Question: I have the following itinerary:

- A one way receive location passes a message to an orchestration where an inner message is extracted (unable to do this in a map).- The returned message from the orchestration is then mapped and the
result of that map, mapped again. Using the Microsoft.Practices.ESB.Services.Transform service.- This is then passed to a web service, via the Microsoft.Practices.ESB.Services.Routing service, which fires fine but I am not receiving the expected response which I want to write to file. The message that does get written to the file is the message passed to the web service rather than the expected response. Testing the web service using a simpler itinerary i.e. one without orchestration extenders shows that the web service works as expected. - The OffRamp is from the GlobalBank.ESB example application.
How can I get the required response from the web service?
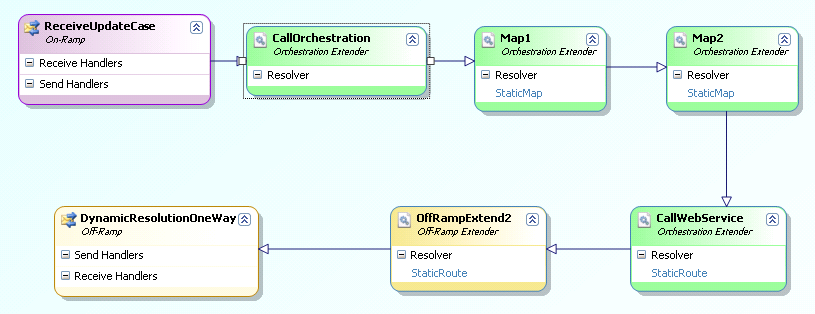
Answer: So finally managed to find a solution to this for which I have to give full credit to <URL>
> The problem is Microsoft.Practices.ESB.Services.Routing Service only provides one way operation, so even if you mark your resolver with two-way message exchange pattern it wont work.If you check Microsoft.Practices.ESB application in BizTalk Admin console, it has one one way dynamic send port Microsoft.Practices.ESB.Agents_2.1.0.0_Microsoft.Practices.ESB.Agents.Delivery_DeliveryPort_31bf3856ad364e35 which is bound to orchestration Microsoft.Practices.ESB.Agents.Delivery. When you use Orchestration extender and use Microsoft.Practices.ESB.Services.Routing service, this port is used to send any call and because this is one way port, you do not get response.You need to use a Two-way orchestration in callwebservice shape. A sample Two-way orchestration is in MultipleWebServices ESB Sample. If you deploy that orchestration and register it as itinerary service and use it in callwebservice shape, it will work.
and it more or less did :) Deploy the orchestration and register it to the ESB as an itinerary service by adding an entry to the esb config between the itineraryServices node:
'''
<itineraryService id="04BD6120-06E4-43D3-A56F-2FF061D59862" name="ESB.MultipleWebServices.Orchestrations.TwoWayRouting" type="ESB.MultipleWebServices.Orchestrations.TwoWayRouting, Biztalk.EsbGeneric.Orchestrations, Version=1.0.0.0, Culture=neutral, PublicKeyToken=140bc5dcbb9afcea" scope="Orchestration" stage="None"/>
'''
Create an id using guidgen, the type is made up of the name and assembly of the orchestraiton (comma seperated) in the Admin Console and will vary depending on the application that you have deployed to. scope and stage are as shown above.
Initially I had an error on the send port Biztalk.HoopleEsbGeneric.Orchestrations_1.0.0.0_ESB.MultipleWebServices.Orchestrations.TwoWayRouting_RoutingPort_140bc5dcbb9afcea but changing the send and receive pipelines to PassThruTransmit and PassThruReceive respectively solved this.